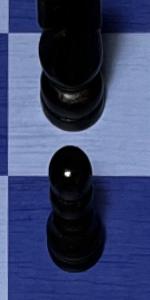
Label: Pawn_Black